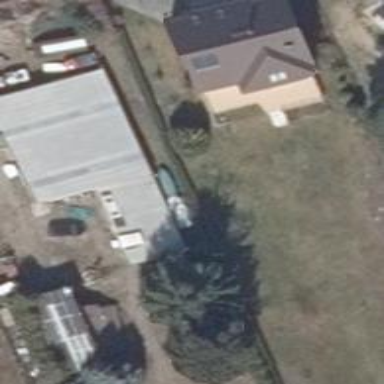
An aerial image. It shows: Garage building.